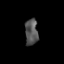
Tissue: lung
Cell type: Myeloid cells
Senescence score: 0.2169
Nuclear area (px): 334
Mean DAPI intensity: 83.335